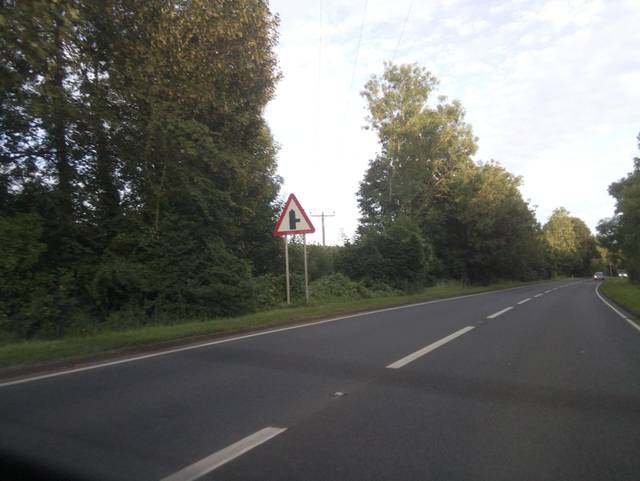
Region: United Kingdom
Coordinates: 51.379, -2.306